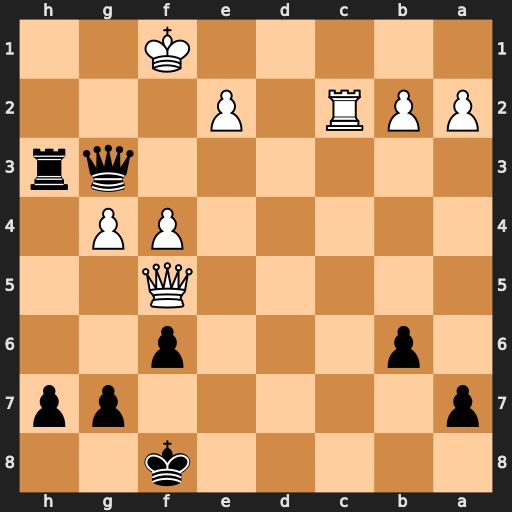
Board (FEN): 5k2/p5pp/1p3p2/5Q2/5PP1/6qr/PPR1P3/5K2
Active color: b
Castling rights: -
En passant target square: -
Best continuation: Rh1#